Brain MRI, t1w sequence, axial 2D slice.
Patient: age 28, sex F, weight 95 kg, height 1.95 m
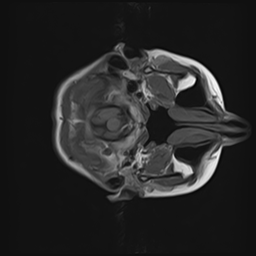